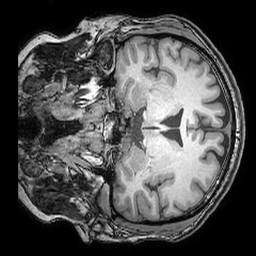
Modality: T1w
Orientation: coronal
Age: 35
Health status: ill
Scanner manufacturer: philips
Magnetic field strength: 3 T
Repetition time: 0.007 s
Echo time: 0.0035 s